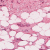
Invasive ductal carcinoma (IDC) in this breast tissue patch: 1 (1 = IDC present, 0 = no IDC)